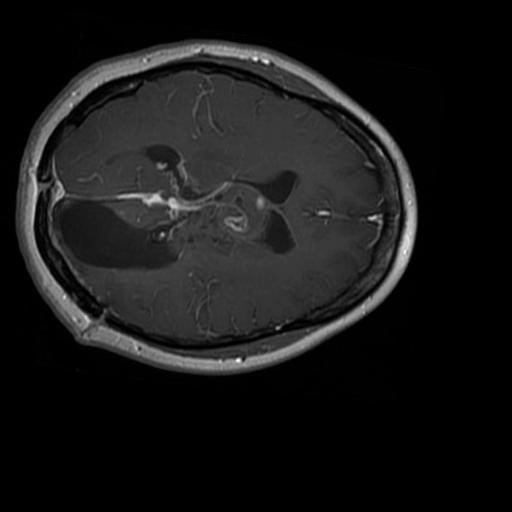
Label: brain_glioma